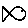
Label: fish